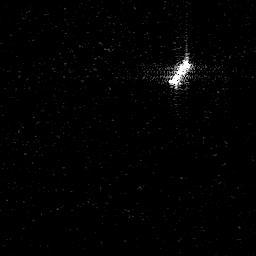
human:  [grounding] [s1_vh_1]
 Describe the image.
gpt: In the satellite image, there is  <ref>1 medium ship </ref> <box>[[64, 22, 75, 33, 0]]</box> located at top.